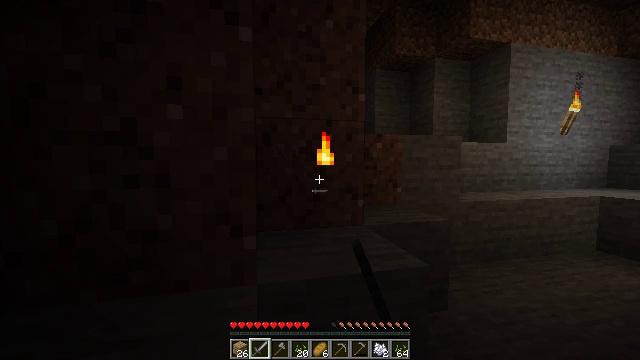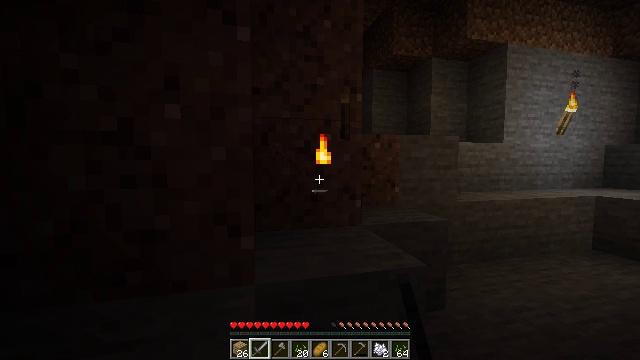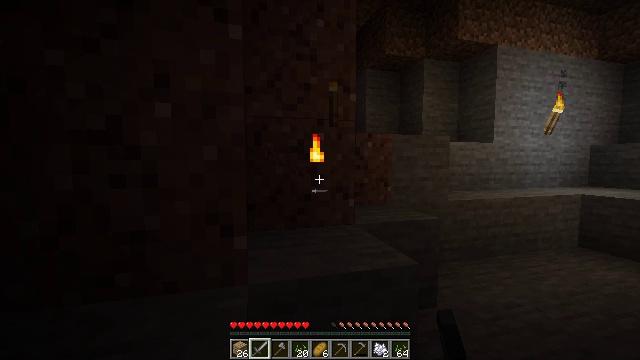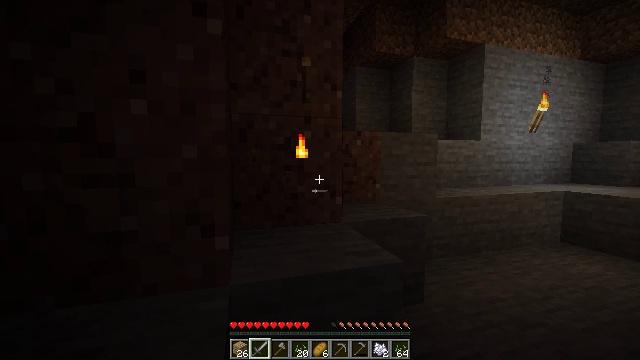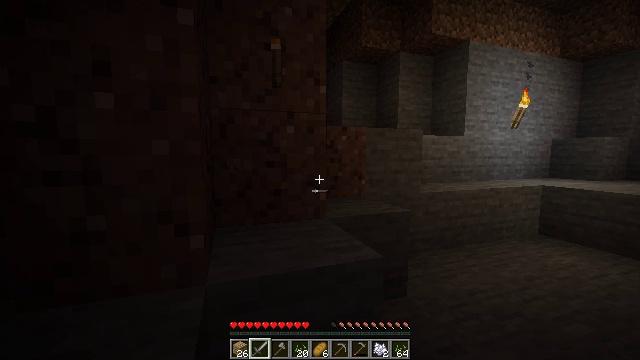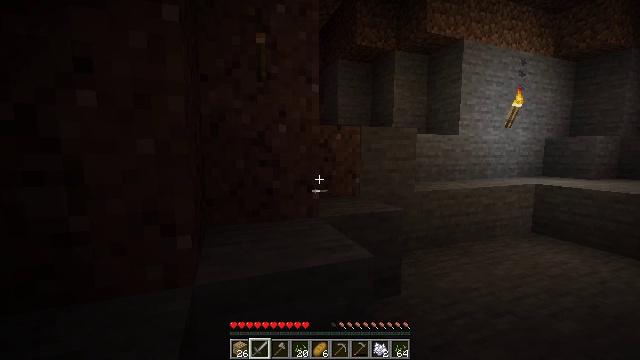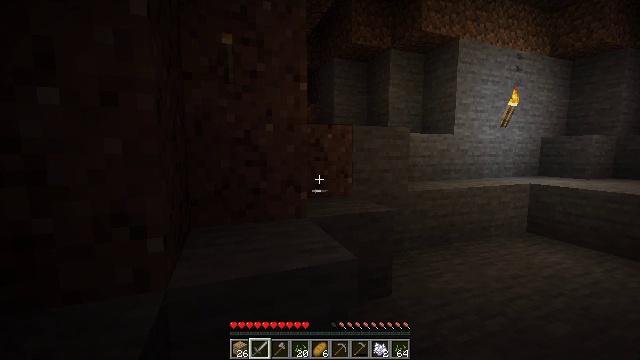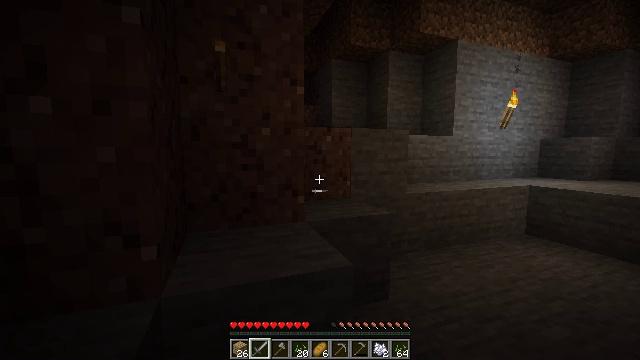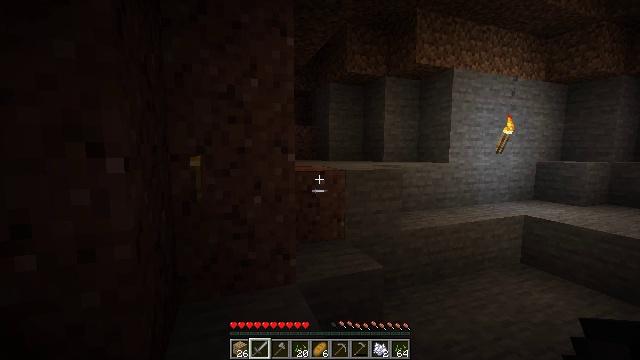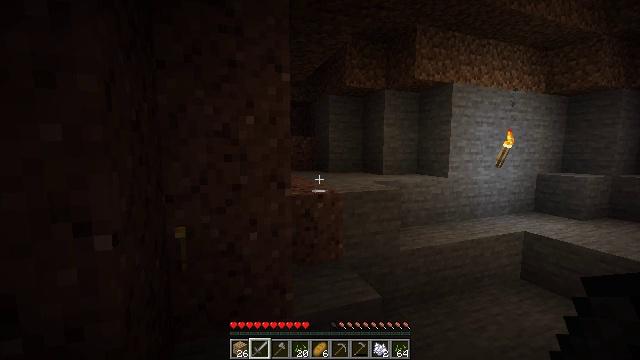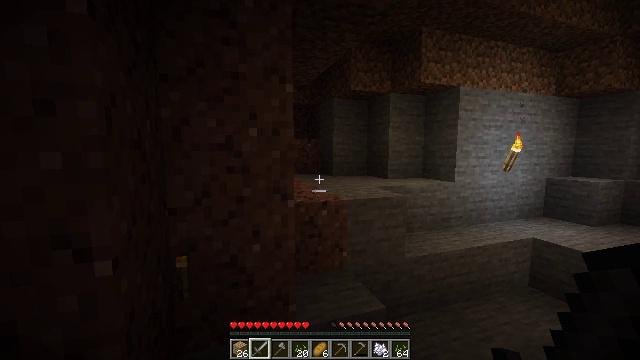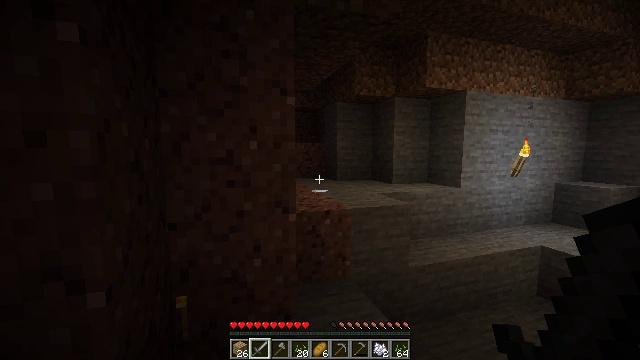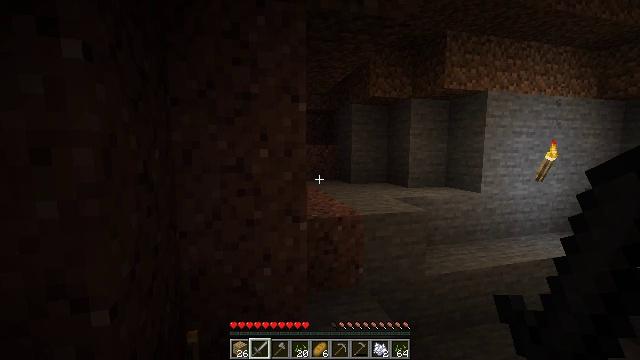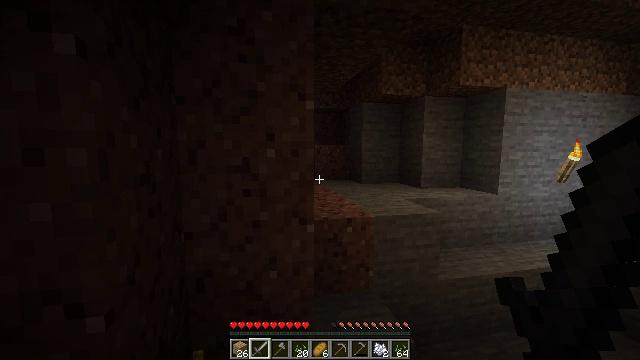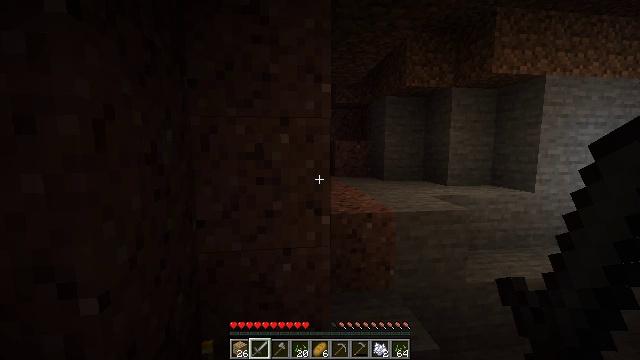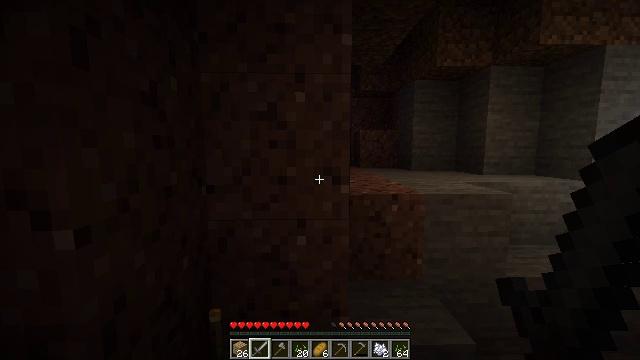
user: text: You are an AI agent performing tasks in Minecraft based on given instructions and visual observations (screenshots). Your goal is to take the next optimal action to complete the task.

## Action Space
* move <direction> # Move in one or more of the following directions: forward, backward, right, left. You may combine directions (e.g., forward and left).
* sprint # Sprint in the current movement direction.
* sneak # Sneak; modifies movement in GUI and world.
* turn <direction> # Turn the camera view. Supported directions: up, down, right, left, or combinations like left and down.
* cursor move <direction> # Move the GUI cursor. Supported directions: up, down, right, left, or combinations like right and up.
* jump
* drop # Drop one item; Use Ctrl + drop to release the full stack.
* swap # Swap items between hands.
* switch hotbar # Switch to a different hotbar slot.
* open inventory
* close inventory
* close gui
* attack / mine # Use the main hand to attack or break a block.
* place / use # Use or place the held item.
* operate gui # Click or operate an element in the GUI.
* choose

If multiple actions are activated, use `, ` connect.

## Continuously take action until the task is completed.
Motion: motion action
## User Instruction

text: Destroy the wall torch to gather it.
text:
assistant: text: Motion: no_op
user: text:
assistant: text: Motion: move forward, turn right
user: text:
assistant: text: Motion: move forward, turn right
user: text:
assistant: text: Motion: move forward, turn right and down
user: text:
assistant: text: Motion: move forward
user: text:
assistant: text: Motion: move forward
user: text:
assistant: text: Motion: move forward, jump
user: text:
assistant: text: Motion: move forward, jump
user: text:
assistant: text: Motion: move forward, jump
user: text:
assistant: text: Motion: move forward, turn left, jump
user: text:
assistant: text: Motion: move forward, turn left, jump
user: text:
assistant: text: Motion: move forward, turn left, jump
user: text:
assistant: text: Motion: move forward, turn left, jump
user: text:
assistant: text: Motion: move forward, turn left, jump
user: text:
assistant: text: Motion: move forward, turn left, jump
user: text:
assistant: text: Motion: move forward, turn left, jump
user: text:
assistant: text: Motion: move forward, jump
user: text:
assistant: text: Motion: move forward, jump
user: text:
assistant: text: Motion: move forward, turn left, jump
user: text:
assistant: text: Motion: move forward, turn left, jump
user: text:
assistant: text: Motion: move forward, turn left, jump
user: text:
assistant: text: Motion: move forward, jump
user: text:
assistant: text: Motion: move forward, jump
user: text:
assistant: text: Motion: move forward, jump
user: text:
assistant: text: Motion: move forward, jump
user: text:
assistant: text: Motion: move forward, jump
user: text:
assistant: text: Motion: move forward, jump
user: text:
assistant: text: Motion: move forward, jump
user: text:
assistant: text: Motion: move forward, jump
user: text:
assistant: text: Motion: move forward, jump